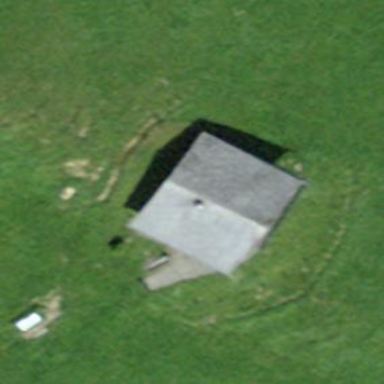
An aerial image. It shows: Farm building.